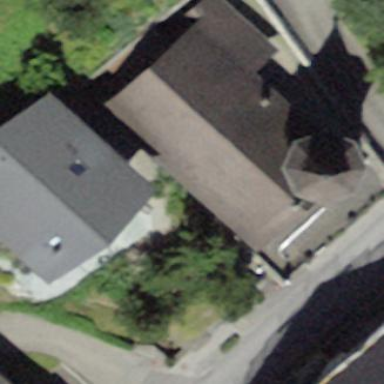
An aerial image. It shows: Gabled church with roof oriented along the building. It is place of worship.